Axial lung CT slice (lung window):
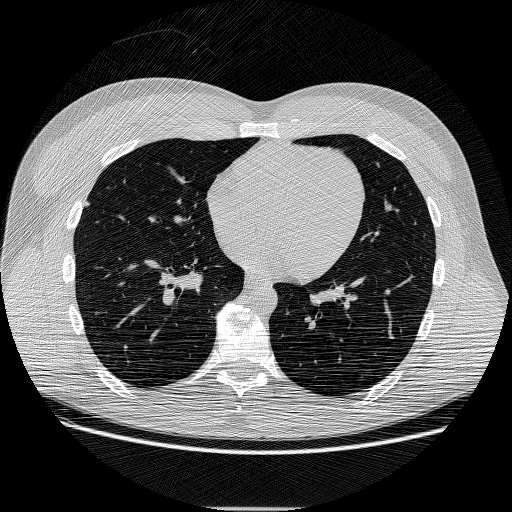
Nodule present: no